Question: I have a table(tablix) inside a list in my report, I want to group and list detail items in the tablix, but its not working. When I try to create the grouping in the tablix it says that it needs to have static members. How do I get around that?
Here is a picture to clarify a bit...

Once I row group the list(red), I get the correct information on all the fields aside from the tablix(blue). In the tablix(blue) I get the aggregates(orange) correct, ot_plt count shows 3 the other sums show the summed total correctly, however; the details(pink) only shows the 1st item and doesn't list all 3 items.
So my question is, what do I have to do to make all detailed items show up on the (pink).
I tried to add another group on the tablix(blue) however, that throws the static member error, i mentioned in the beginning; any help with this would be appreciated.
Thanx....
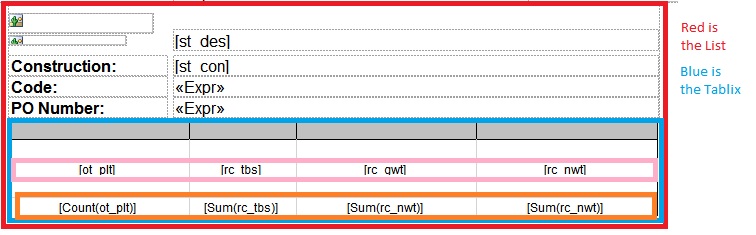
Answer: I forgot about this question...
But good news is I found the answer and since there were 53 views in this question. I will post the answer.
I created a sub-report inside of the (red) list and placed the (blue)tablix in the subreport. I then grouped the row as I did with (pink) and added 2 parameters to the subreport, passing values(criteria) to it from the main report.
That allowed me to show detail on (blue)tablix.
Hope this helps anyone who is having this issue...